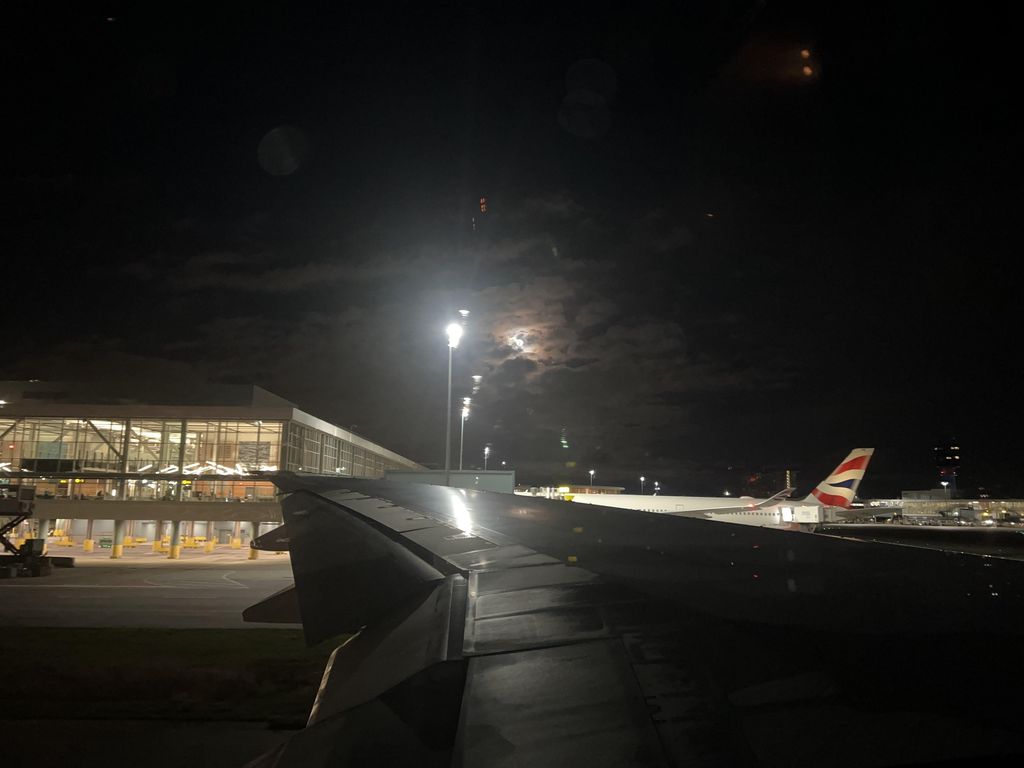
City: vancouver